Field crop: maize
Growth stage: 2
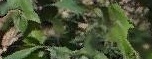
Species: maize